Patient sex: M
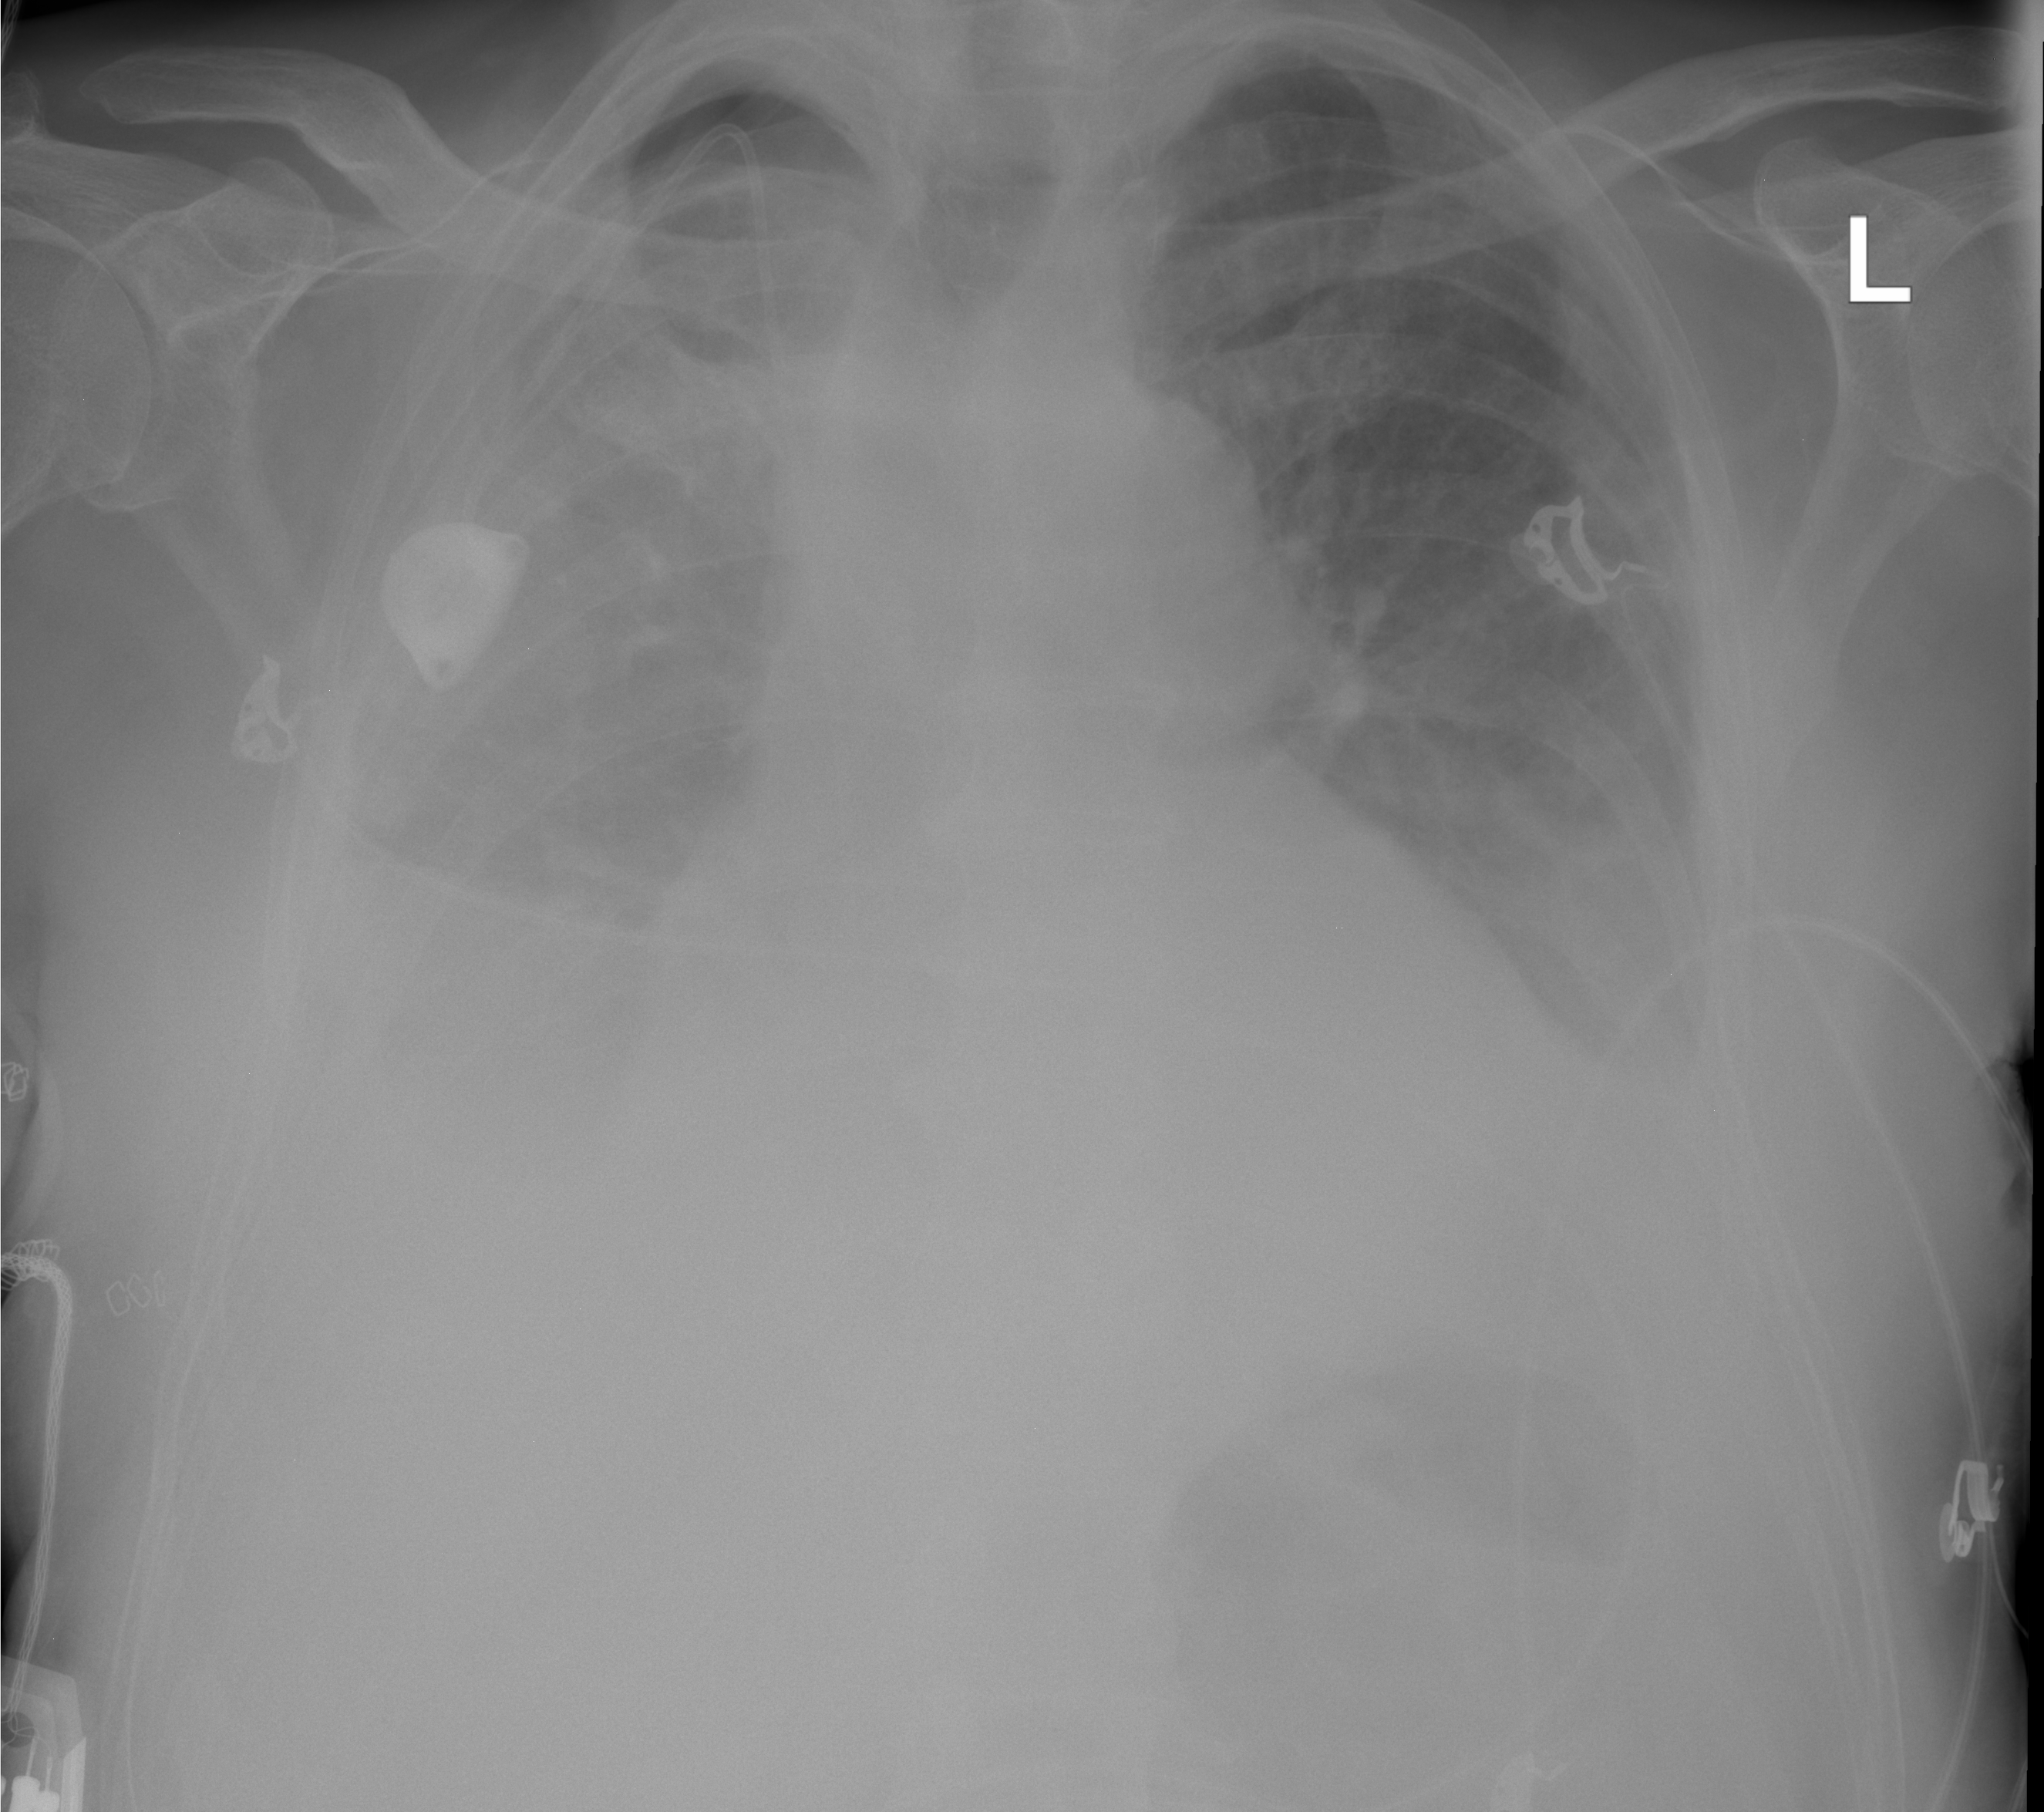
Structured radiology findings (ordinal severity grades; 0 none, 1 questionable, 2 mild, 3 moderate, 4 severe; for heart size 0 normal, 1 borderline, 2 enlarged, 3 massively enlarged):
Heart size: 0
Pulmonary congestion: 1
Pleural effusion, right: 3
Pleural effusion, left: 2
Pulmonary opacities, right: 2
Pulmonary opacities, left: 0
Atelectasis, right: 2
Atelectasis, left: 2